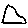
Label: triangle